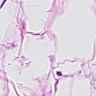
Metastatic tissue present: no